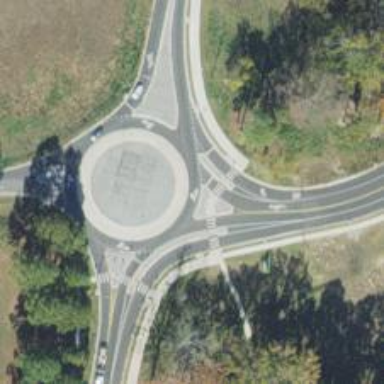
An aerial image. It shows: Secondary road around roundabout.